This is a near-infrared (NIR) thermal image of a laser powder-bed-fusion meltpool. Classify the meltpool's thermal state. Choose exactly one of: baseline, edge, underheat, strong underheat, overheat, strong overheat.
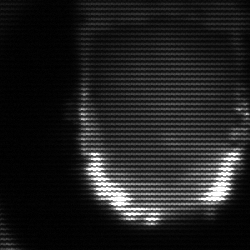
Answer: baseline